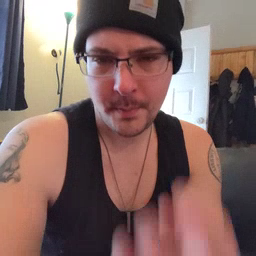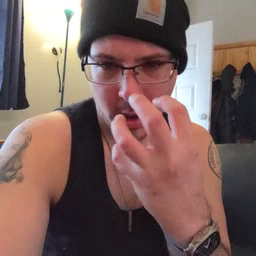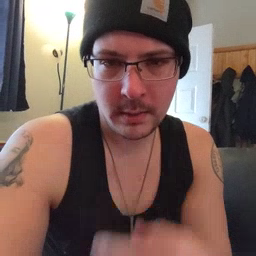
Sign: mad